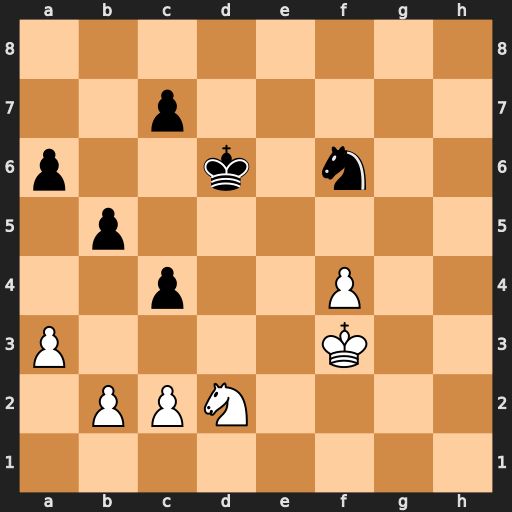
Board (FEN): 8/2p5/p2k1n2/1p6/2p2P2/P4K2/1PPN4/8
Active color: w
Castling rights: -
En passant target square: -
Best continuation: Ne4+ Nxe4 Kxe4